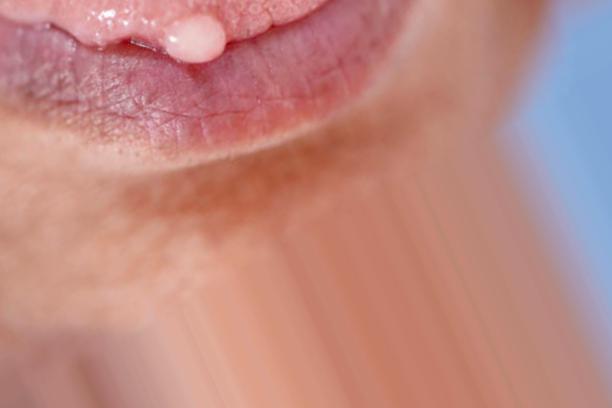
Condition: Mouth Ulcer